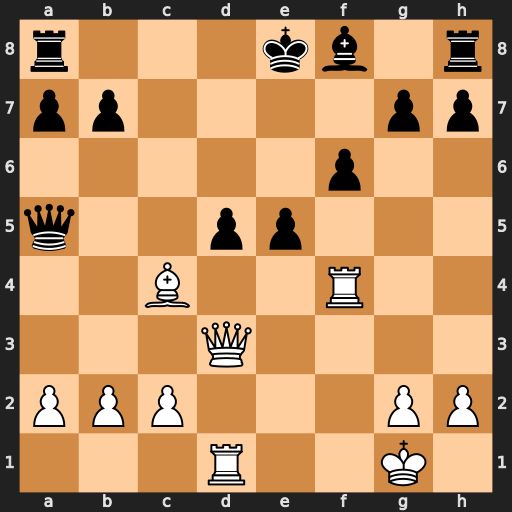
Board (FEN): r3kb1r/pp4pp/5p2/q2pp3/2B2R2/3Q4/PPP3PP/3R2K1
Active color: w
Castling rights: kq
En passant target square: -
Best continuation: Bb5+ Ke7 Qxd5